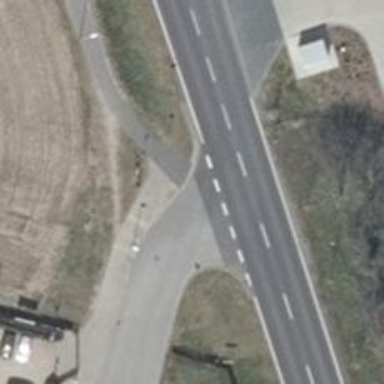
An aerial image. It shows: Unclassified road with asphalt surface.